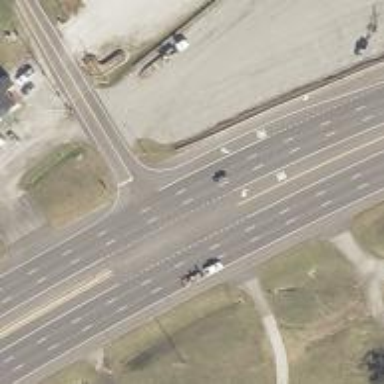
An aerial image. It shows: Asphalt road classified as trunk route.